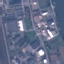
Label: Industrial